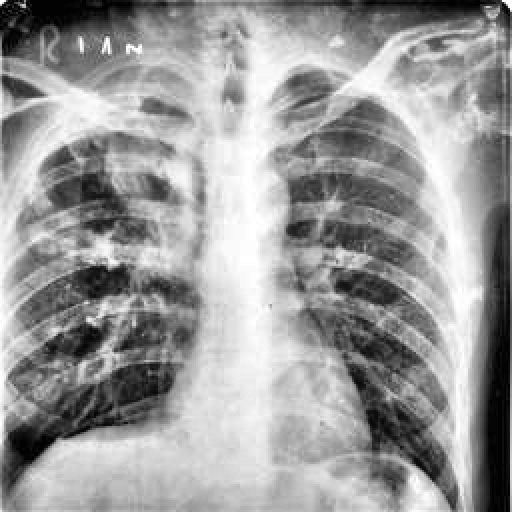
Finding: TUBERCULOSIS